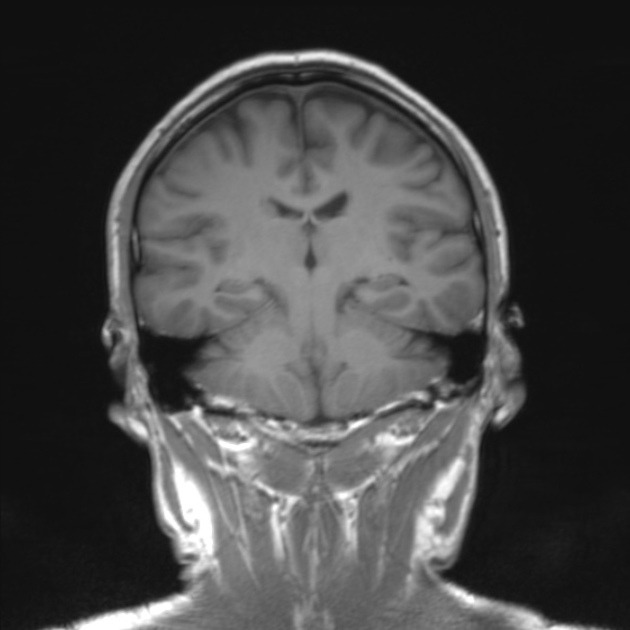
Label: notumor